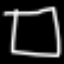
Label: square